RGB frame:
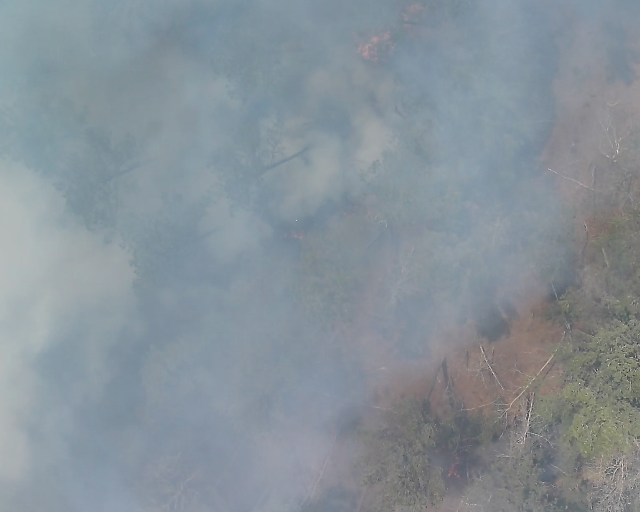
Thermal frame:
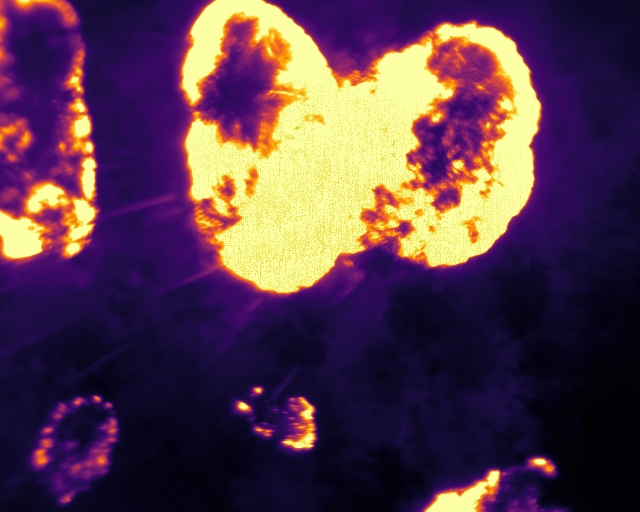
Captured: 2026-02-26 02:29:08
Pixels at or above 80 °C: 92055 (fraction of frame: 0.2809)